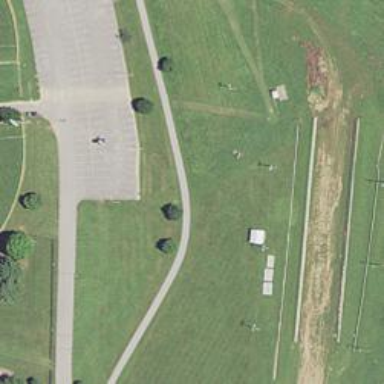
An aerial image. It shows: Disc golf hole.